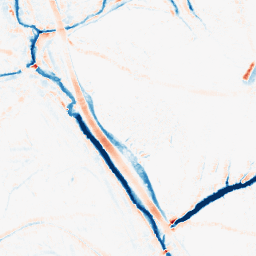
Category: morphological
Decomposition family: morphological_ellipse
Decomposition parameters: operation: average
width: 10
height: 10
Upsampling method: sinc_hamming
Upsampling parameters: scale: 4
kernel_size: 8
Upsampling scale: 4